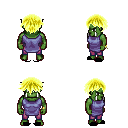
a pixel art fantasy rpg character, male body template, orc, green skin, chain tabard jacket, magenta pants, gold short bangs hairstyle, bracelets, black slippers, four views (front, back, left, right), 2x2 character sprite sheet, small pixel art, hard edges, no anti-aliasing